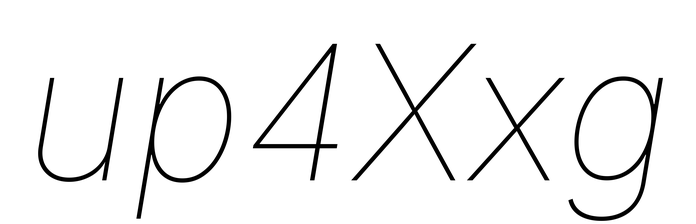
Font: Inter-Italic_Thin_Italic